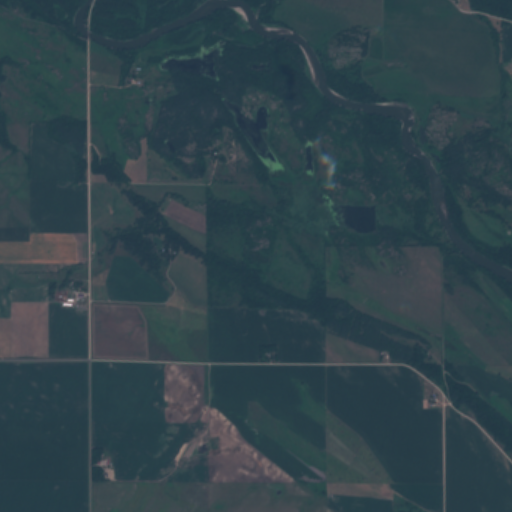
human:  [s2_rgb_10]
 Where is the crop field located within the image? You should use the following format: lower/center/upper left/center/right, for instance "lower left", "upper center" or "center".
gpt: The crop field is located in the center right of the image.
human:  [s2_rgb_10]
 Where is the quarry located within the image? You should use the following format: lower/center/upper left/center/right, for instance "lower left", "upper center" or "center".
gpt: There is no quarry in the image.